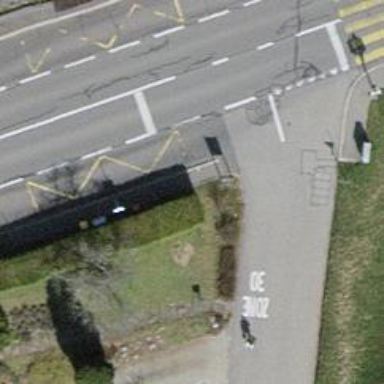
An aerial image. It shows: Platform for public transport. The platform is located by the road.